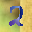
Label: 2